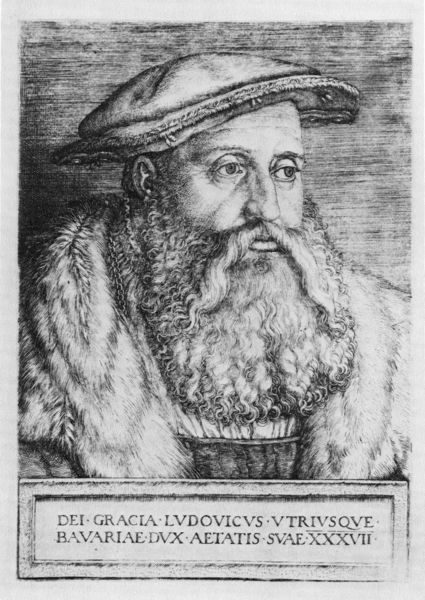
Titel: Bildnis von Ludwig, Herzog von Bayern
Künstler: Barthel Beham
Institution: (Seriendruck)
Schlagwörter: mann, umhang, weiß, brust, grau, hut, mund, nase, ohr, schwarz, stirn, zeichnung, blick, schirm, alt, bart, hemd, jacke, kappe, mütze, schnurrbart, augen, band, falten, gesicht, kragen, pelz, vollbart, bild, bildnis, niederlande, portrait, porträt, haare, mantel, reich, saum, augenbrauen, bruststück, locken, ohren, renaissance, deutschland, kopfbedeckung, schrift, wangen, ballett, grafik, rand, tafel, schnurbart, ernst, inschrift, nachdenklich, hutkrempe, krempe, lider, schild, buch, bayern, rechteck, druck, schraffur, radierung, stich, lockig, seite, schwarzweiß, text, schawrz, herrscher, nerz, fürst, barett, pelzkragen, aristokrat, herzog, patrizier, dürer, kupferstich, bayer, ludwig, latein, holbein, innschrift, aetatis, atatis, dei, gracia, graif, ludovicus, recheckt, perlz, bulgarien, dux, e, 1500, 37, mann alt bleistieft hut bart fell, xxxvii, bavariae, ludovicud